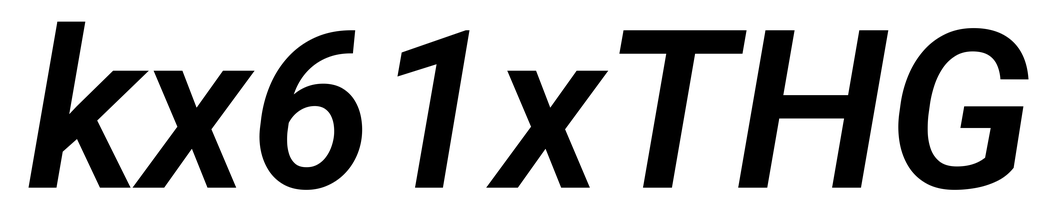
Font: Roboto-Italic_SemiBold_Italic